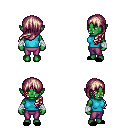
a pixel art fantasy rpg character, female body template, orc, green skin, teal sleeveless shirt, magenta pants, white blonde left-swept hairstyle, white cloth bandages, black slippers, four views (front, back, left, right), 2x2 character sprite sheet, small pixel art, hard edges, no anti-aliasing